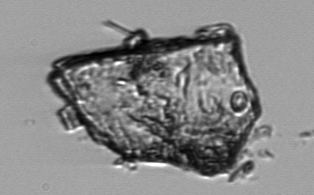
Label: Delphineis